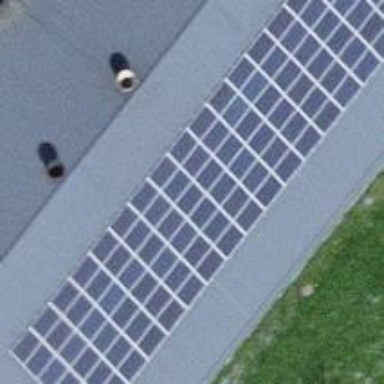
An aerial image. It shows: Solar photovoltaic panel generator.